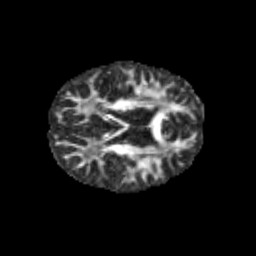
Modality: FA
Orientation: axial
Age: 9
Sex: male
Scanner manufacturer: siemens
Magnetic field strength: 3 T
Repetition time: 3.8 s
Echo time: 0.07 s